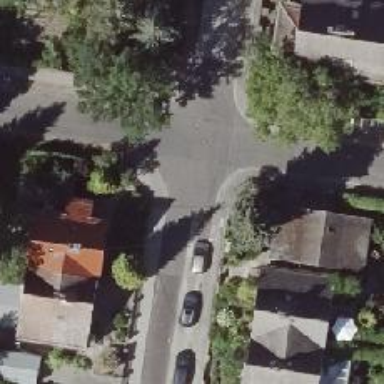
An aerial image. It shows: Footway.